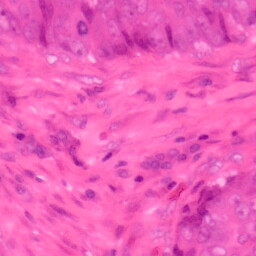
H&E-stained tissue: Colon